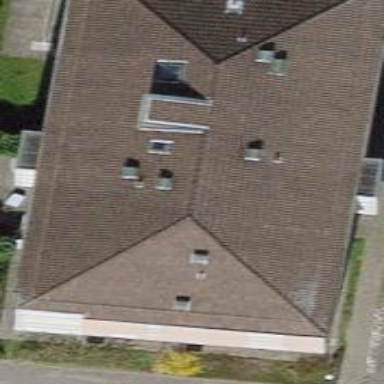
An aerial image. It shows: Apartments building with pyramidal roof.